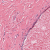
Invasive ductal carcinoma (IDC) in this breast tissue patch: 0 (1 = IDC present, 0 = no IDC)